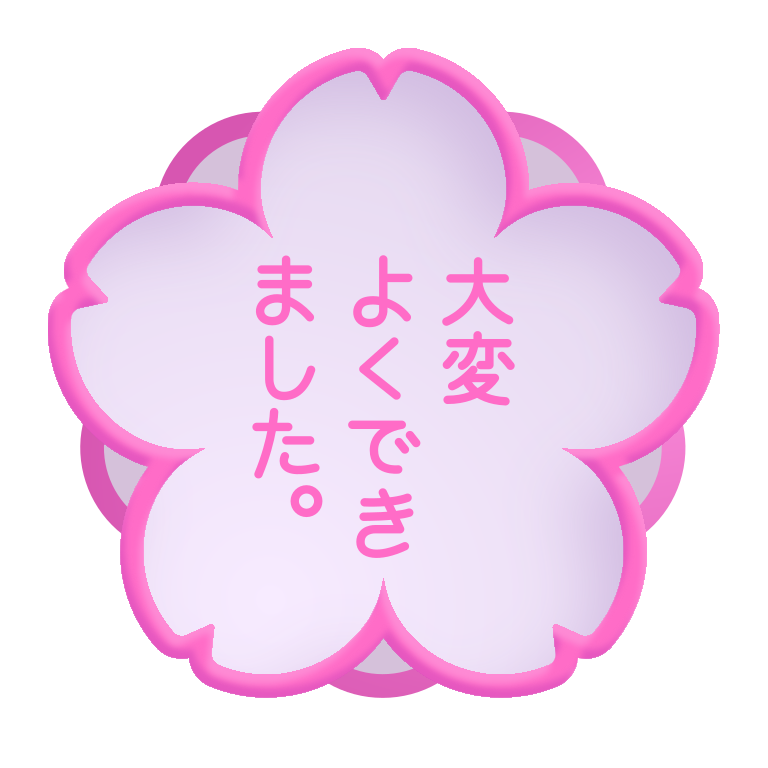
white flower color